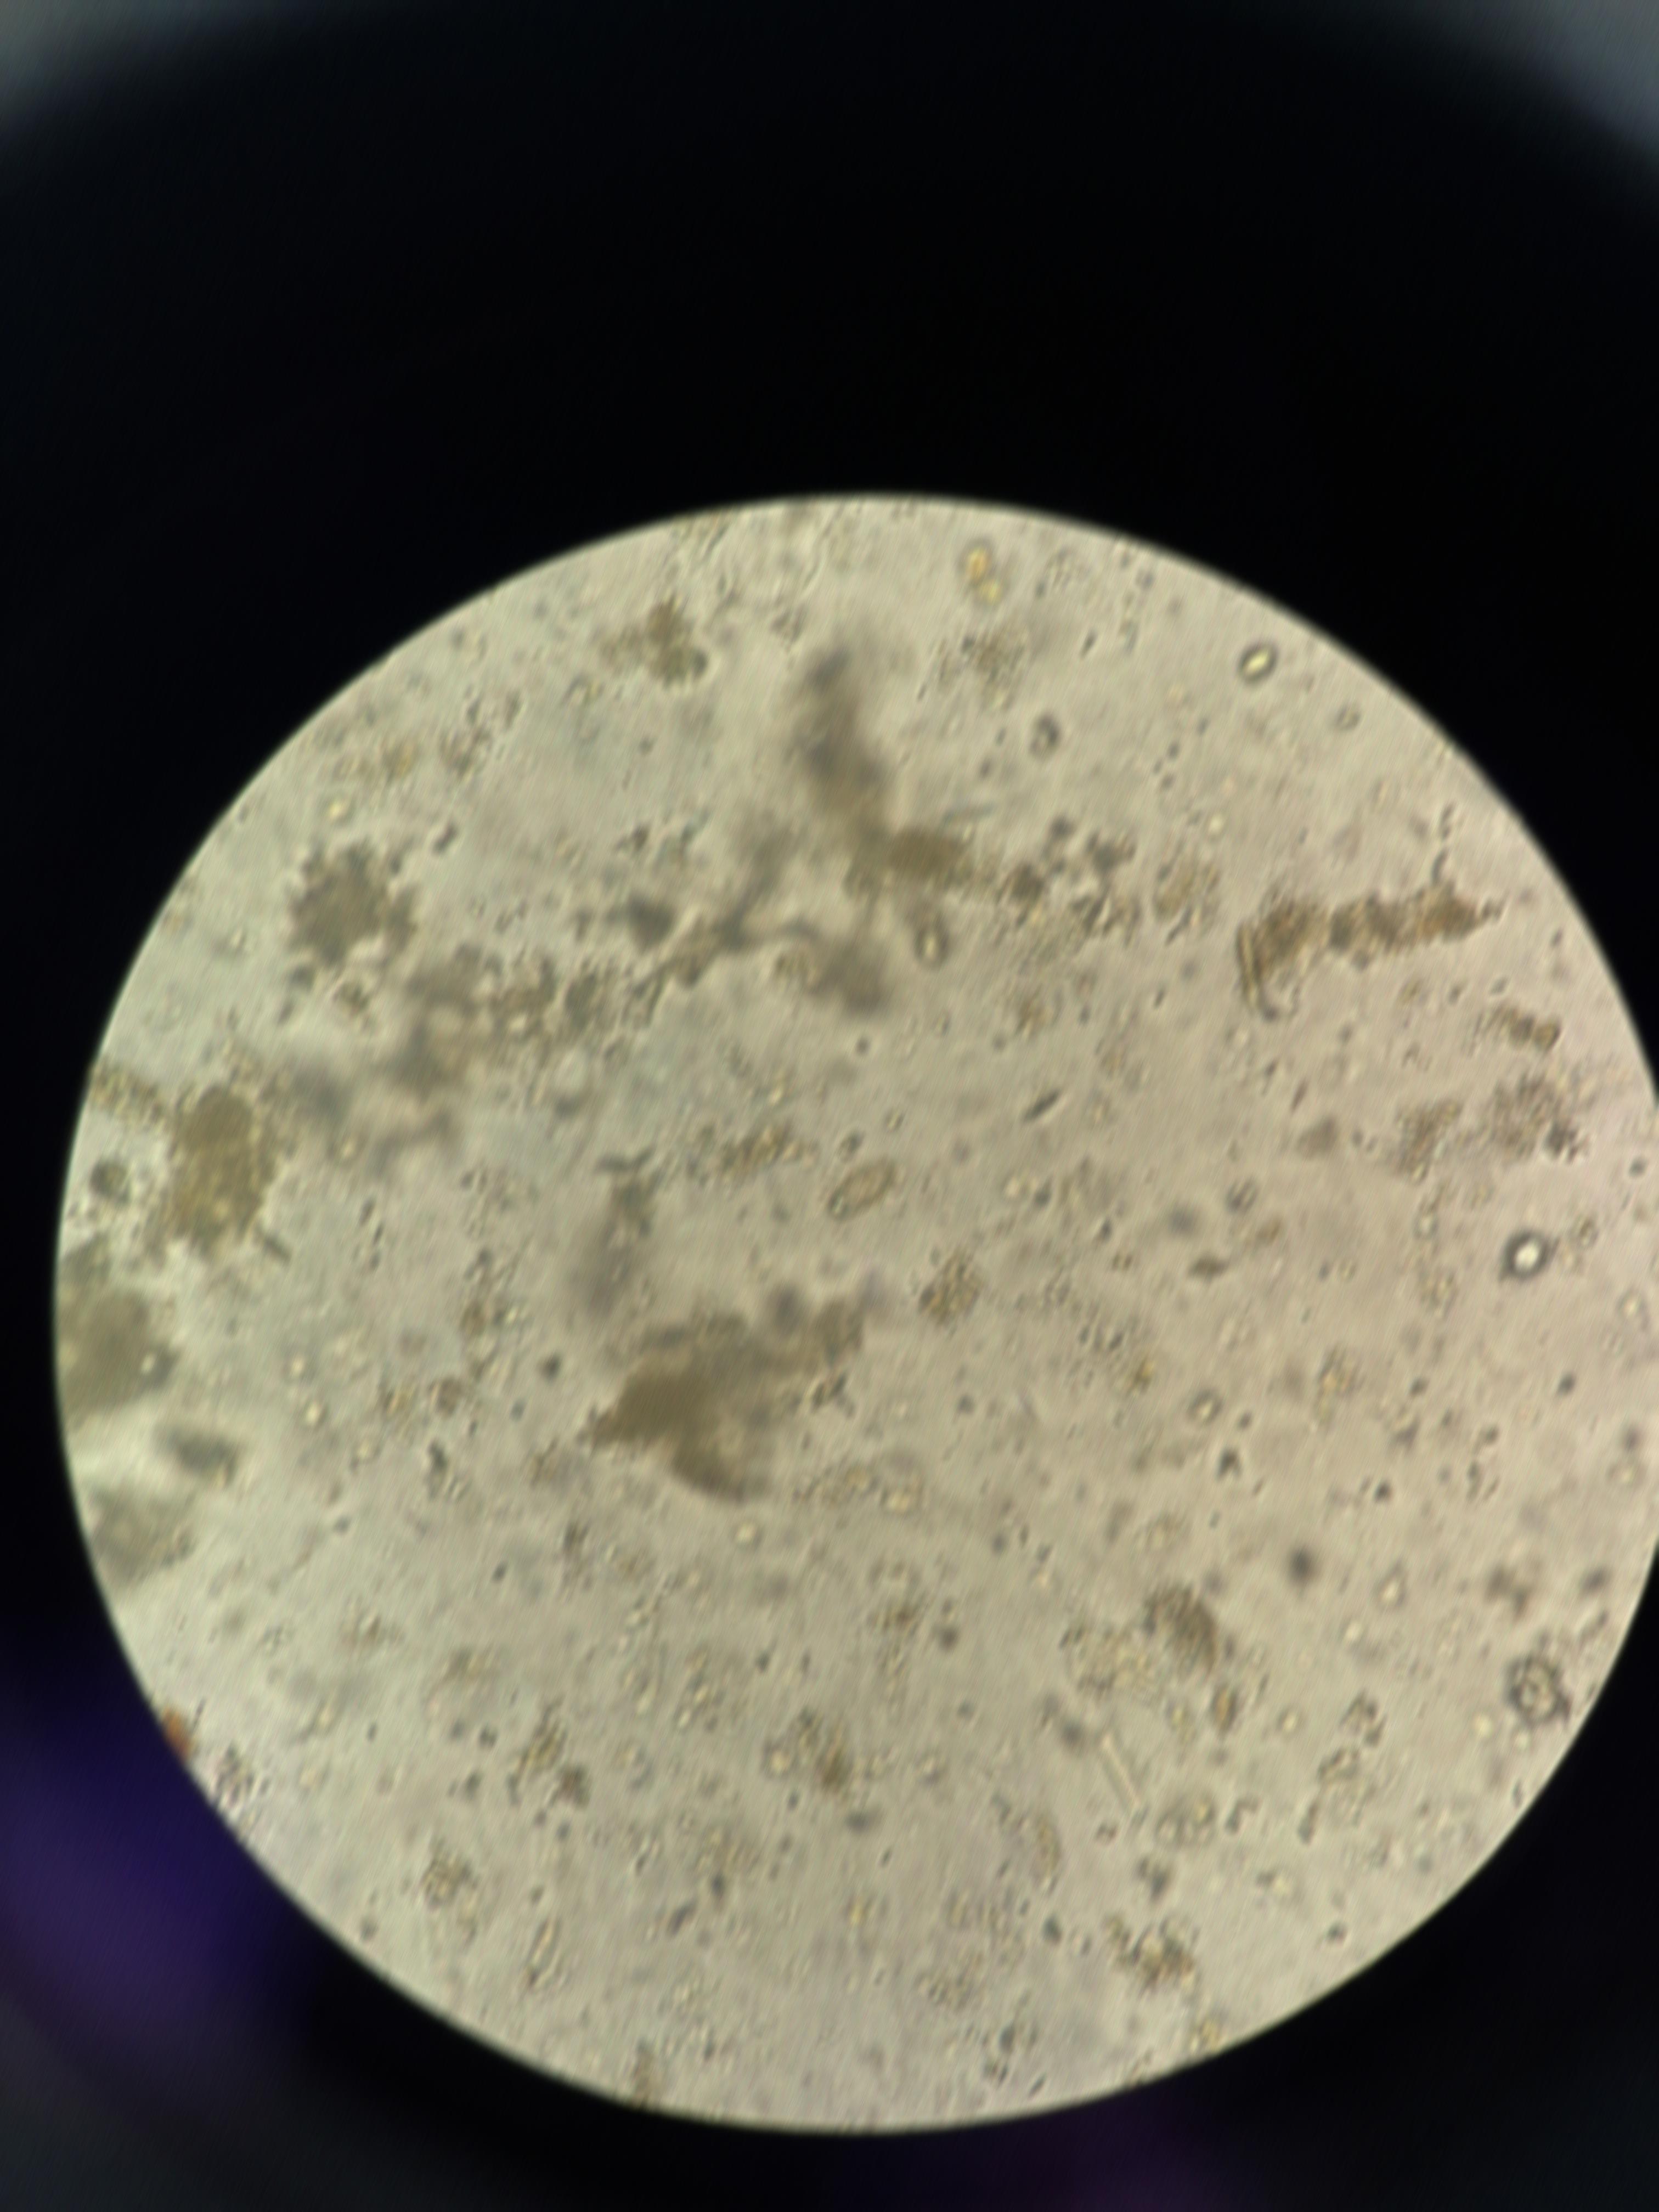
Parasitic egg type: Opisthorchis viverrine